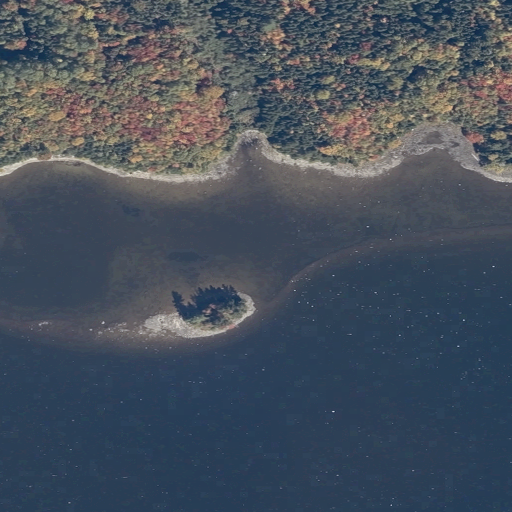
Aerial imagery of island in Maine named Togue Island containing open water, mixed forest, evergreen forest, woody wetlands, grassland, and open development